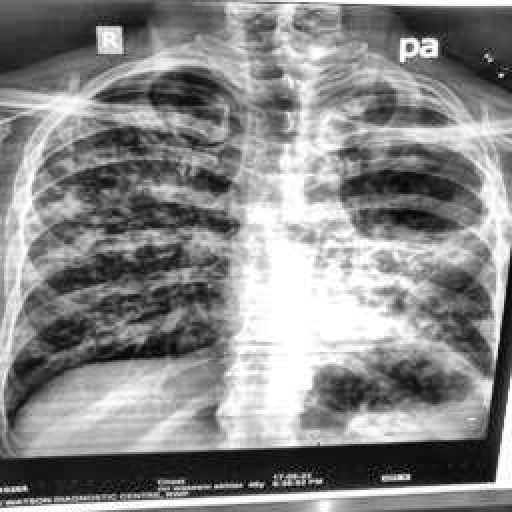
Finding: TUBERCULOSIS